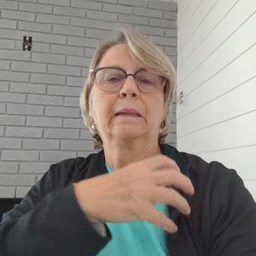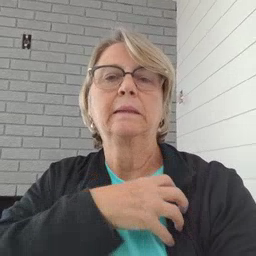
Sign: police